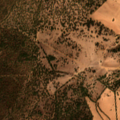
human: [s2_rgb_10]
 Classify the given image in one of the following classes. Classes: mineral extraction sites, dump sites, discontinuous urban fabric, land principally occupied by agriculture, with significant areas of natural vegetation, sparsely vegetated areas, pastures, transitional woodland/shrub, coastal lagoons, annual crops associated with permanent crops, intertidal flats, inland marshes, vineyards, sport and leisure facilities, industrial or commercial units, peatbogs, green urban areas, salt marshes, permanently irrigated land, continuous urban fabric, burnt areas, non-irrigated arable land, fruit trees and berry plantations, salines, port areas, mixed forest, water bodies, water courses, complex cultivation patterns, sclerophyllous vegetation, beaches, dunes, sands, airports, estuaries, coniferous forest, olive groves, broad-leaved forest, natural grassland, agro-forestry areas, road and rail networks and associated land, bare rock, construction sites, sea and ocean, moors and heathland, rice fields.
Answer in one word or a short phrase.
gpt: non-irrigated arable land, agro-forestry areas